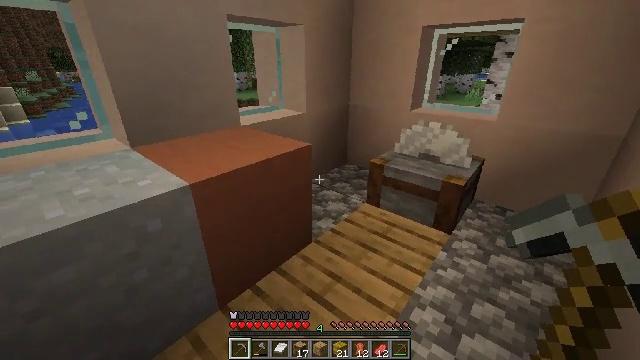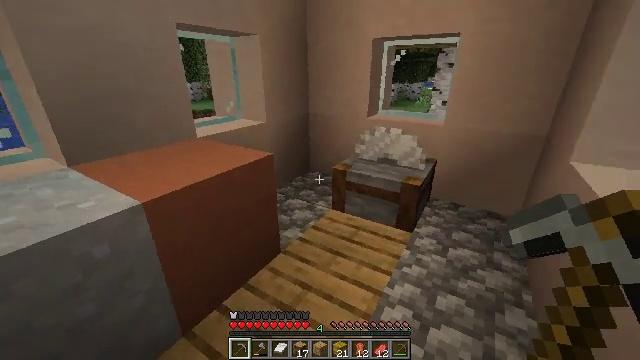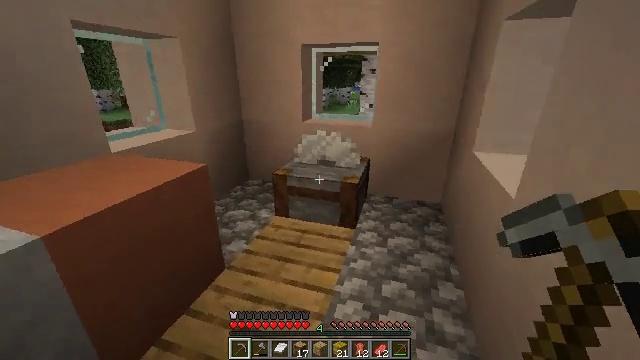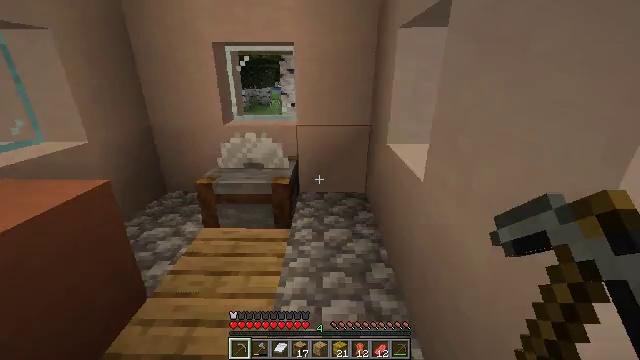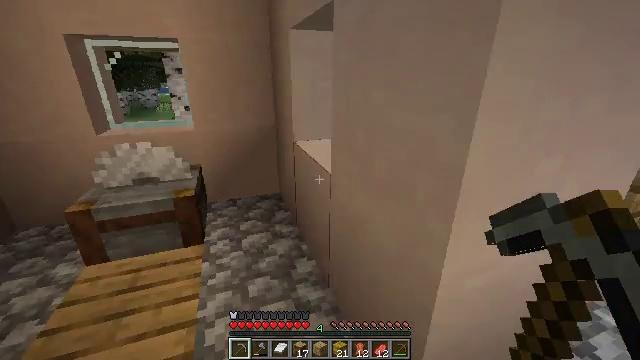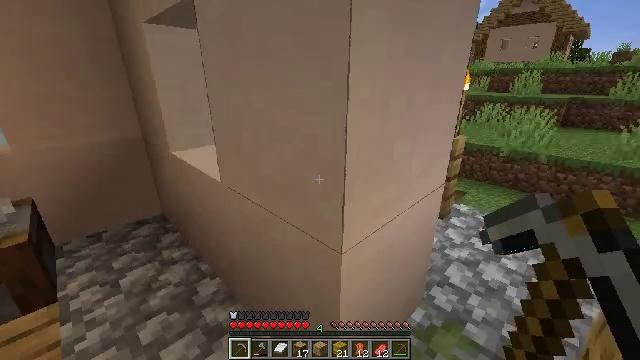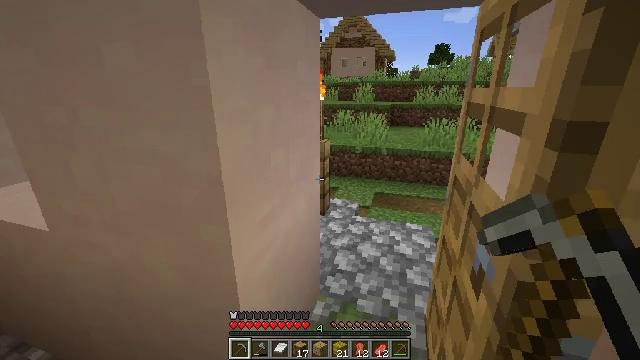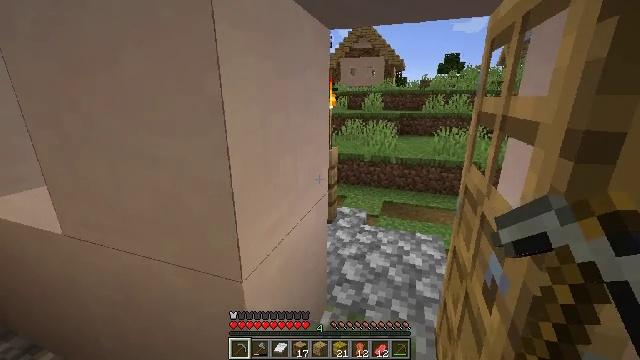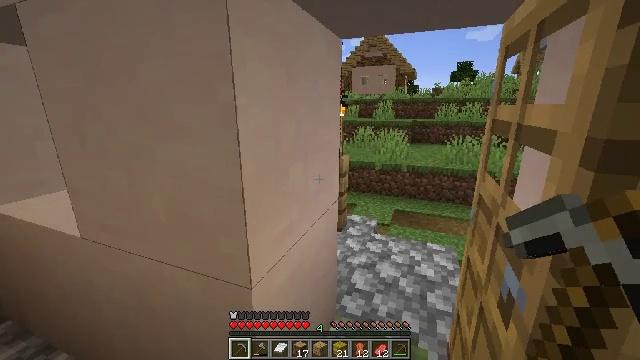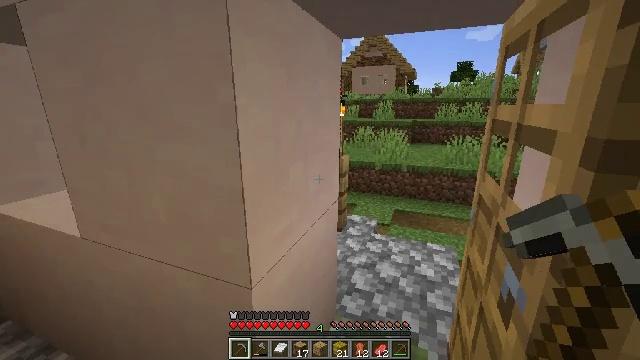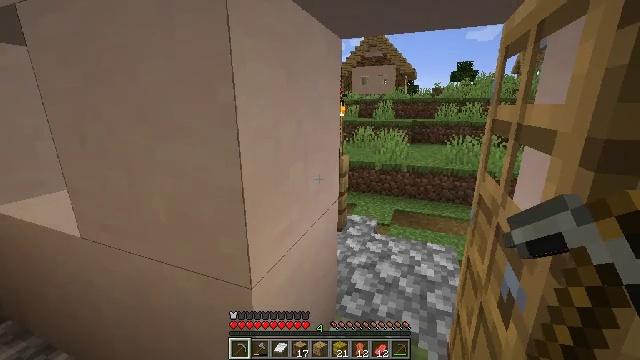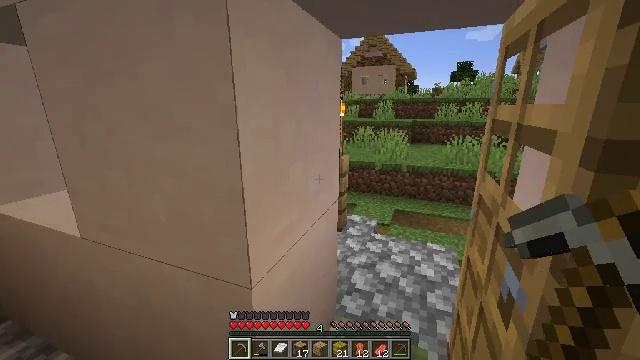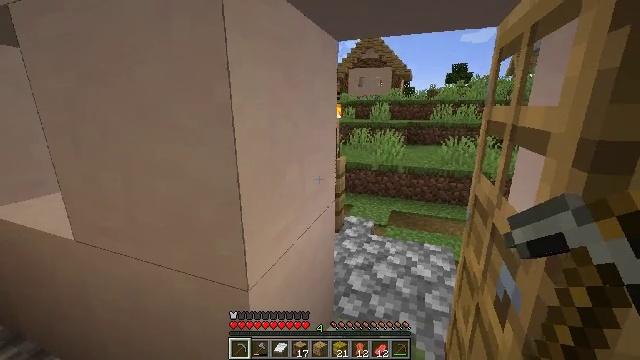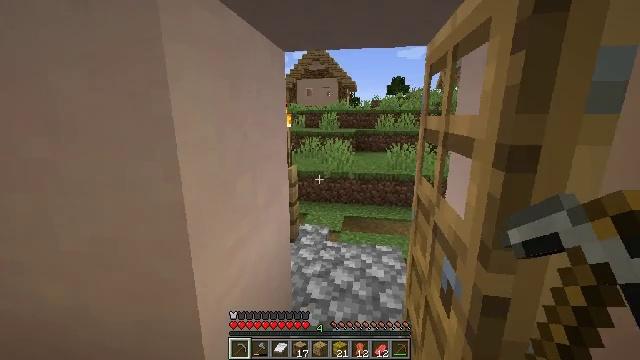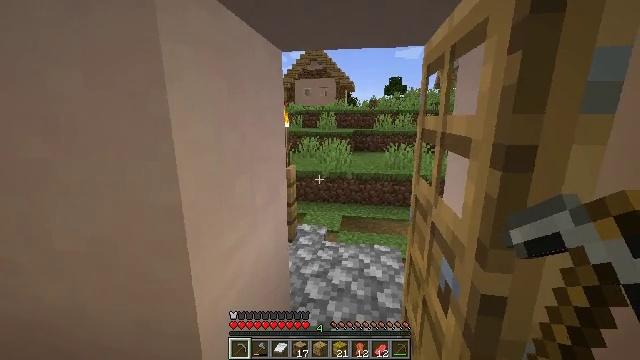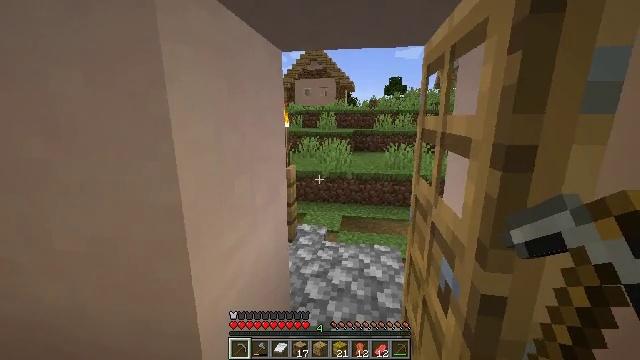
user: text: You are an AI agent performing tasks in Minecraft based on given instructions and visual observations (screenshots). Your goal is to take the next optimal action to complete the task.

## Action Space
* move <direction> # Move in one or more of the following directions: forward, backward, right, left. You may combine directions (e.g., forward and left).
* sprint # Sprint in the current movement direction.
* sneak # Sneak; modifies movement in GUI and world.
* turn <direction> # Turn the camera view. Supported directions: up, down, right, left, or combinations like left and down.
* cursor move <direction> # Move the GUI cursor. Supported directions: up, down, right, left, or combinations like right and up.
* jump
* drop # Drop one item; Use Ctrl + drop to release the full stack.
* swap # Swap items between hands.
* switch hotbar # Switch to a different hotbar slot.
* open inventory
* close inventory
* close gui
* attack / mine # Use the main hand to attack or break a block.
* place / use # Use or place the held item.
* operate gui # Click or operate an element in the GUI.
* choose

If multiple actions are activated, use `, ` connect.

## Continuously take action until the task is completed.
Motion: motion action
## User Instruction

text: Dig up clay found underwater.
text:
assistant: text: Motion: turn right and up
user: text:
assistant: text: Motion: turn right and up
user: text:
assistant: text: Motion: turn right
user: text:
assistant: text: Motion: turn right
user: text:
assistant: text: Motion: turn right
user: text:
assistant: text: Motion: turn right and up
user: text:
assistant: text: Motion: turn left and up
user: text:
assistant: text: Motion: turn left and up
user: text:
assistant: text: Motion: no_op
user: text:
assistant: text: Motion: no_op
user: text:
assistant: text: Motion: no_op
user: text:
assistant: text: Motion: no_op
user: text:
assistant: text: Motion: turn right and up
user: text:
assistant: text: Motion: no_op
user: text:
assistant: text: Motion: no_op
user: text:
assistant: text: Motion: no_op
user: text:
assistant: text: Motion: move forward
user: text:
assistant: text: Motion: move forward
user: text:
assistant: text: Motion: move forward
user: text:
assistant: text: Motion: move forward, turn right
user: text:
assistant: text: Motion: move forward
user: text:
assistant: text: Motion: move forward
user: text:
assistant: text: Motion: move forward
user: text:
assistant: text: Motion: move forward
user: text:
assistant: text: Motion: move forward
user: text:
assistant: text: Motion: move forward
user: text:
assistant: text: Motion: move forward
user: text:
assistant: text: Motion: move forward
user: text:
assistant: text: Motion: move forward
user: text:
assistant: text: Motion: move forward